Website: crate-barrel
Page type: payment
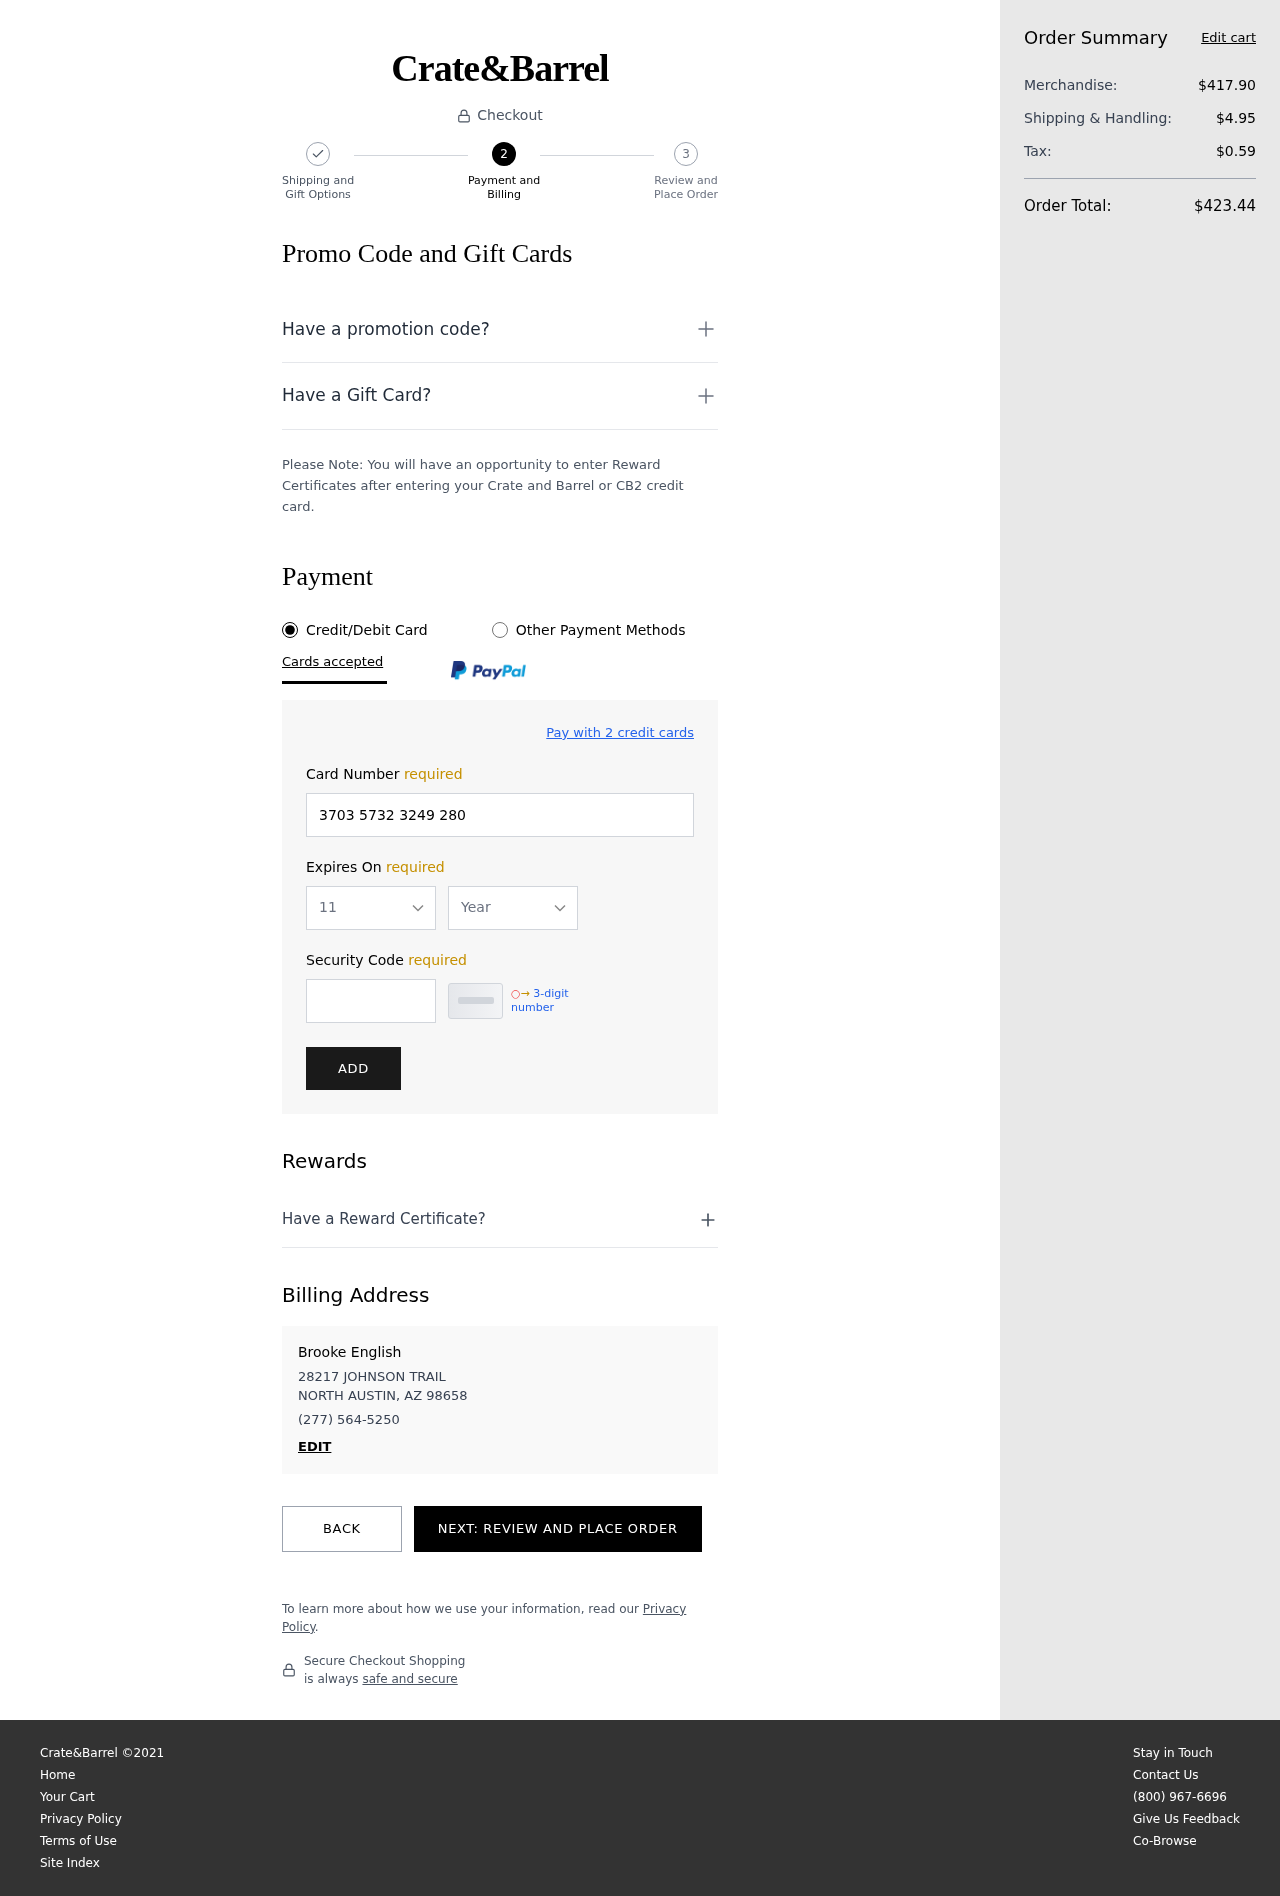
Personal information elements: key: PII_CARD_EXPIRY_MONTH
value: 11
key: PII_CARD_EXPIRY_YEAR
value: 28
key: PII_CITY_STATE_ZIP
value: NORTH AUSTIN, AZ 98658
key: PII_FULLNAME
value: Brooke English
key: PII_PHONE
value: (277) 564-5250
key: PII_STREET
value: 28217 JOHNSON TRAIL
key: PII_CARD_NUMBER
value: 3703 5732 3249 280
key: PII_CARD_CVV
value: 9824
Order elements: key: ORDER_SUBTOTAL
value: $417.90
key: ORDER_SHIPPING_COST
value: $4.95
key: ORDER_TAX
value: $0.59
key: ORDER_TOTAL
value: $423.44